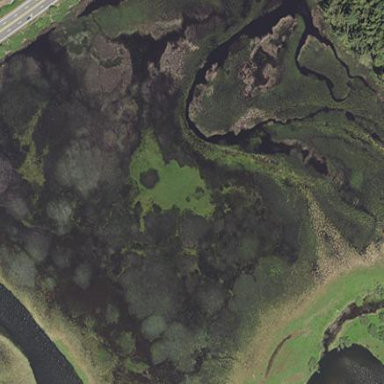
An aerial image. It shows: Marsh wetland.